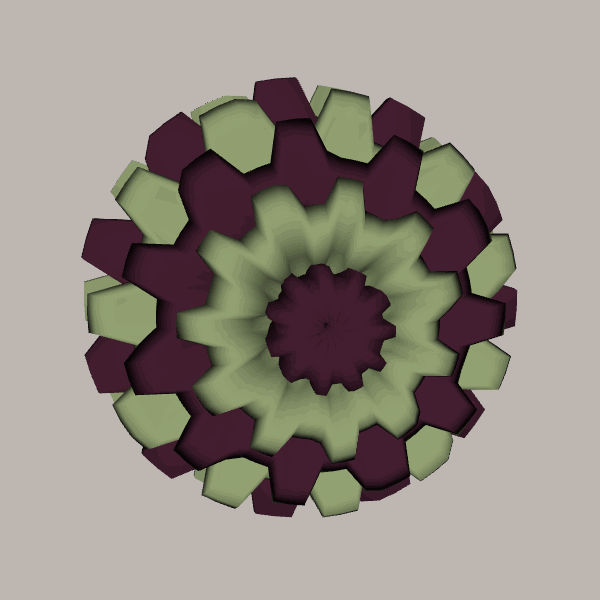
Background: light